Interaction volume radius: 10 \u00c5
Interaction volume height: 25 \u00c5
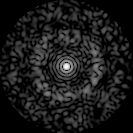
Disorder parameter: 0.8337